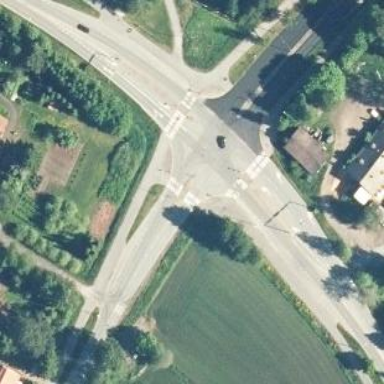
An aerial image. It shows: Mini roundabout on the road.